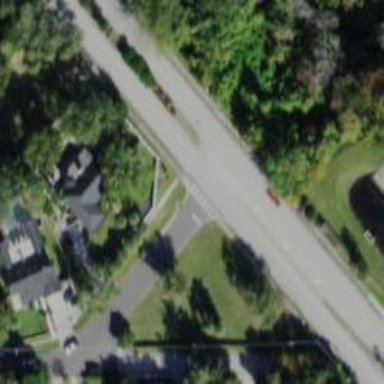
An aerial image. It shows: Residential road with sidewalk on the left side.